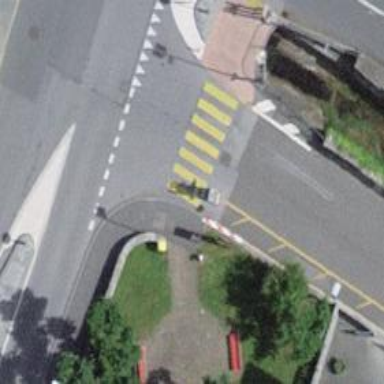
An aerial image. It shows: Uncontrolled crossing with pedestrian island.